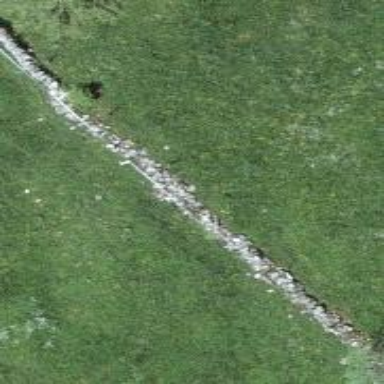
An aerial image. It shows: Wall barrier.